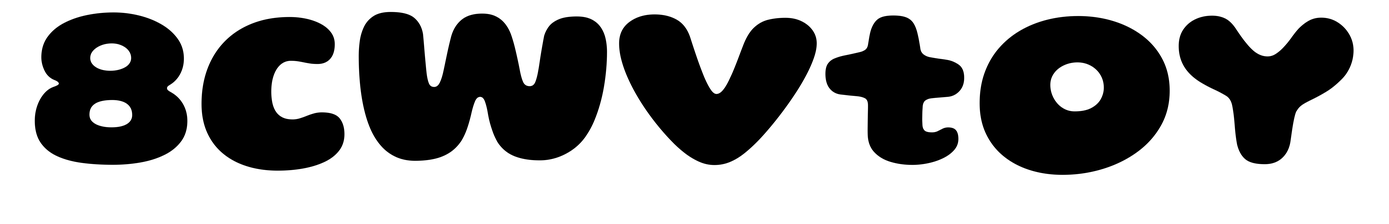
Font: Gluten_ExtraBold